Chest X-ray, PA view. Patient: 42 years old, sex M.
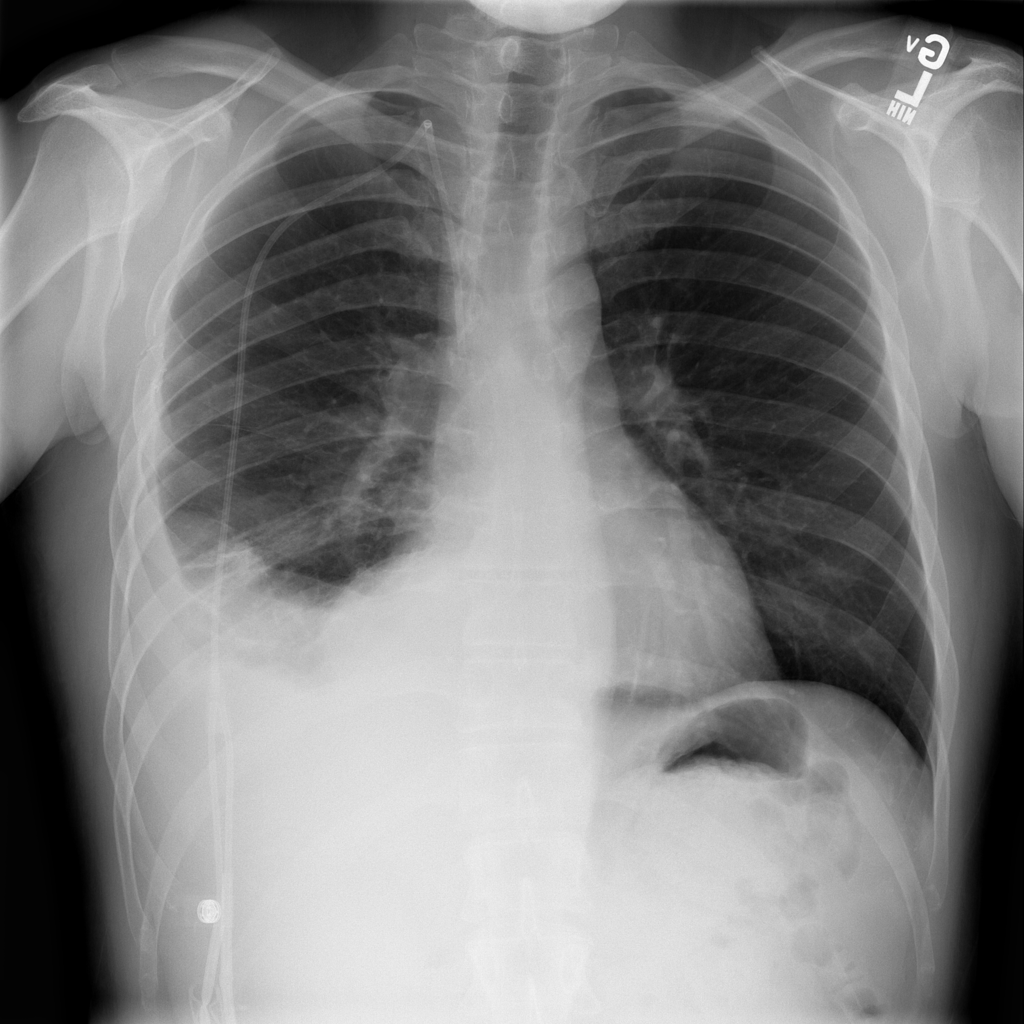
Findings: Effusion, Mass, Pneumothorax